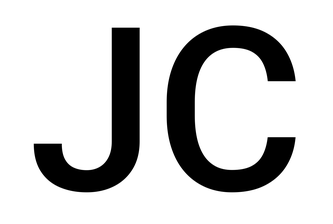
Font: Roboto_Medium